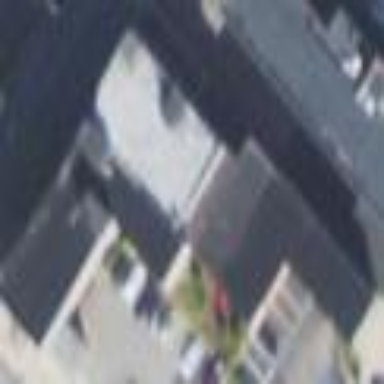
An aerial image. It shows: Building that houses furniture shop.